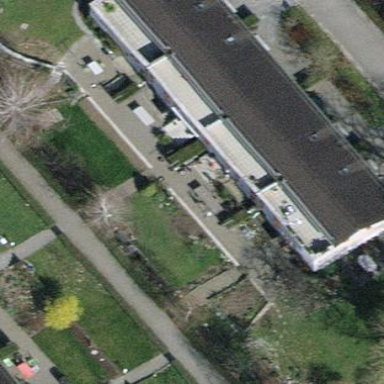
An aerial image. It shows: Terrace building.